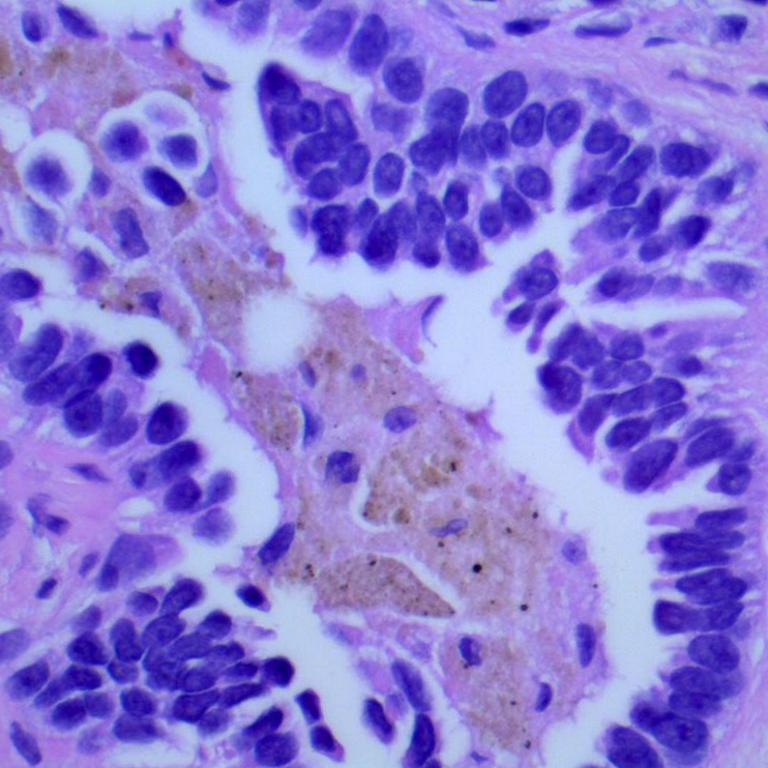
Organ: lung
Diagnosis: adenocarcinomas